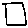
Label: square